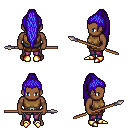
a pixel art fantasy rpg character, male body template, human, dark skin, leather chest armor, magenta pants, blue extra-long topknot hairstyle, gold boots, spear, four views (front, back, left, right), 2x2 character sprite sheet, small pixel art, hard edges, no anti-aliasing